Field crop: maize
Growth stage: 2
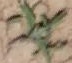
Species: atriplex